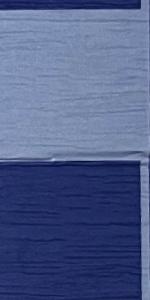
Label: Empty